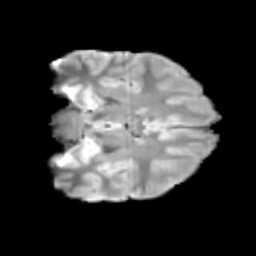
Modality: T2w
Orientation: coronal
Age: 11
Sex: male
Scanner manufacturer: siemens
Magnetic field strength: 3 T
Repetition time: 3.8 s
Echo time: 0.07 s